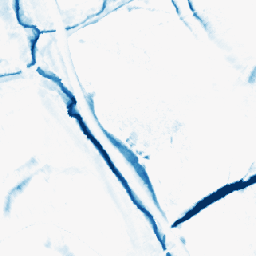
Category: morphological
Decomposition family: morphological_diamond
Decomposition parameters: operation: closing
radius: 10
Upsampling method: area
Upsampling parameters: scale: 8
Upsampling scale: 8